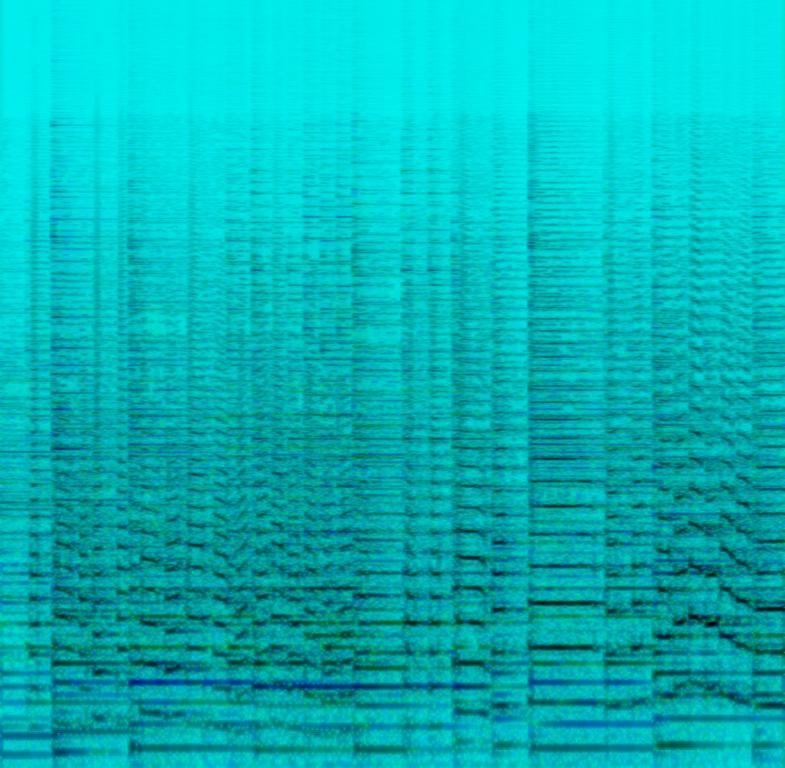
This is a jazz music piece. There is a piano and a trombone playing a groovy tune. The atmosphere is lively. This piece could be used as an opening theme for a nighttime talk show or a historical YouTube channel.